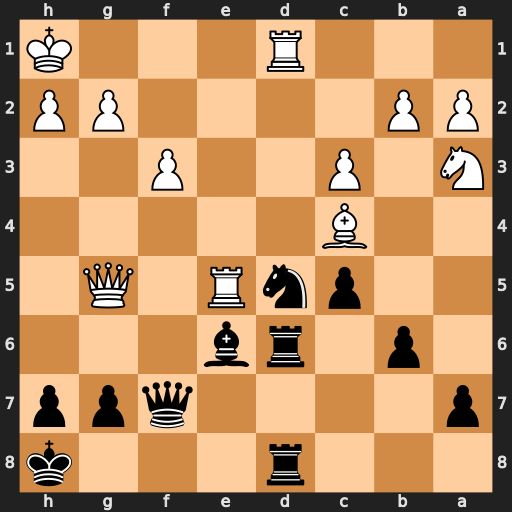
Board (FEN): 3r3k/p4qpp/1p1rb3/2pnR1Q1/2B5/N1P2P2/PP4PP/3R3K
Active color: b
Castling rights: -
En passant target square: -
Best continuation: Nf6 Rxd6 Rxd6